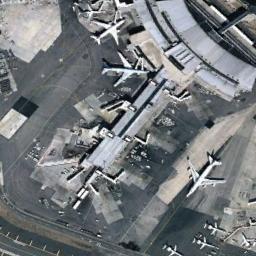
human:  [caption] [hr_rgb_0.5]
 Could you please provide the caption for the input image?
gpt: Many planes are around the terminal building .